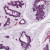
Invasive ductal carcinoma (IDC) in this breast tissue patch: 1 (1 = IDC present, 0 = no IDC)